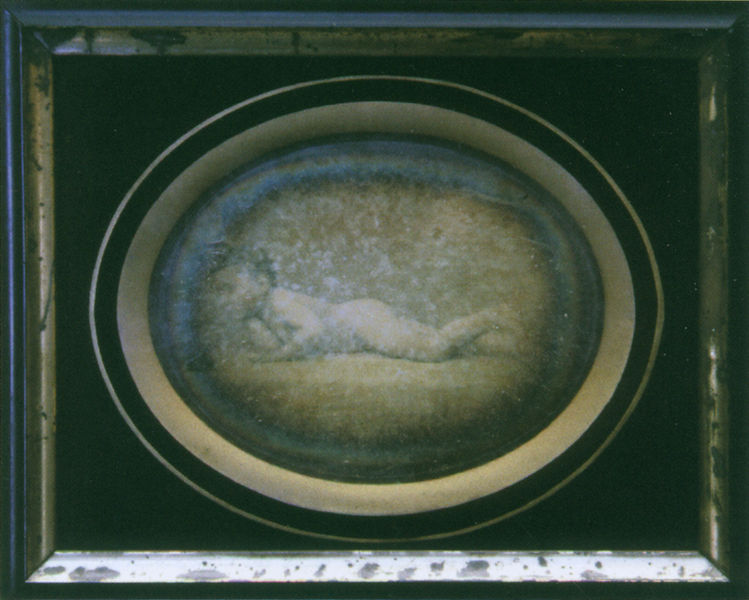
Titel: Enfant nu allongé
Institution: Paris, Collection de l’Agence Roger-Viollet/ inv.RVB-09317
Schlagwörter: akt, blau, gemälde, kopf, nackt, weiß, gelb, braun, frau, glas, holz, schwarz, alt, arme, rahmen, schale, bild, gold, decke, kind, oval, beine, bein, liegen, farbe, baby, querformat, bauch, junge, liegend, unscharf, foto, verschwommen, bauchlage, liegt, säugling, passepartout, daguerrotypie, verblasst, krabbeln, daguerre, gelbgold, po, bäuchlings